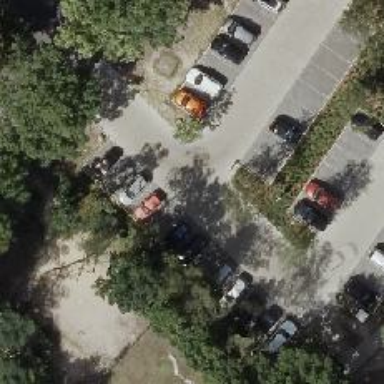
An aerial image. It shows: Parking aisle designated as service road.